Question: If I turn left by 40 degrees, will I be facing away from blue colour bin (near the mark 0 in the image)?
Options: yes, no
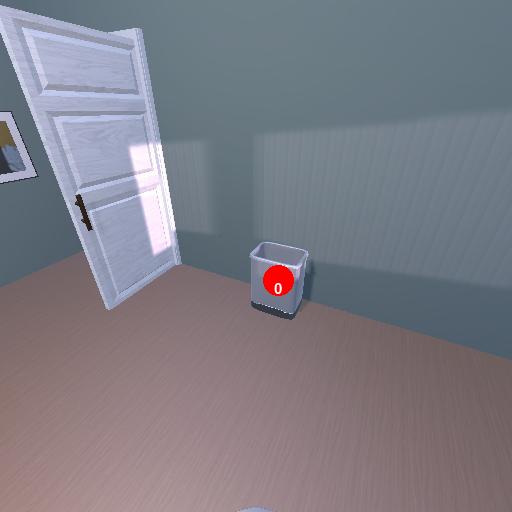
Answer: yes